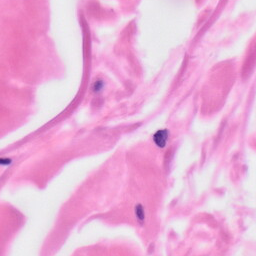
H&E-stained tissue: Skin